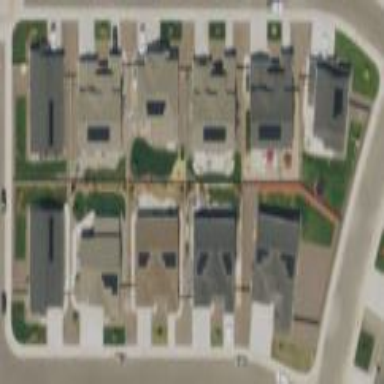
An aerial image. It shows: Residential area consisting of single-family homes.